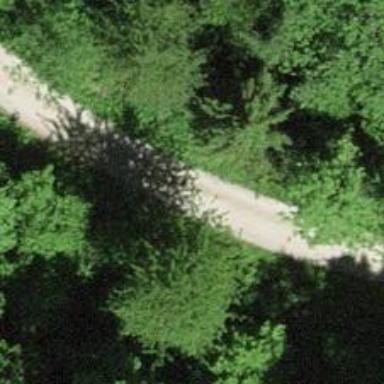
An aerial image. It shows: Unpaved track with grade2 surface.